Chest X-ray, AP view. Patient: 45 years old, sex F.
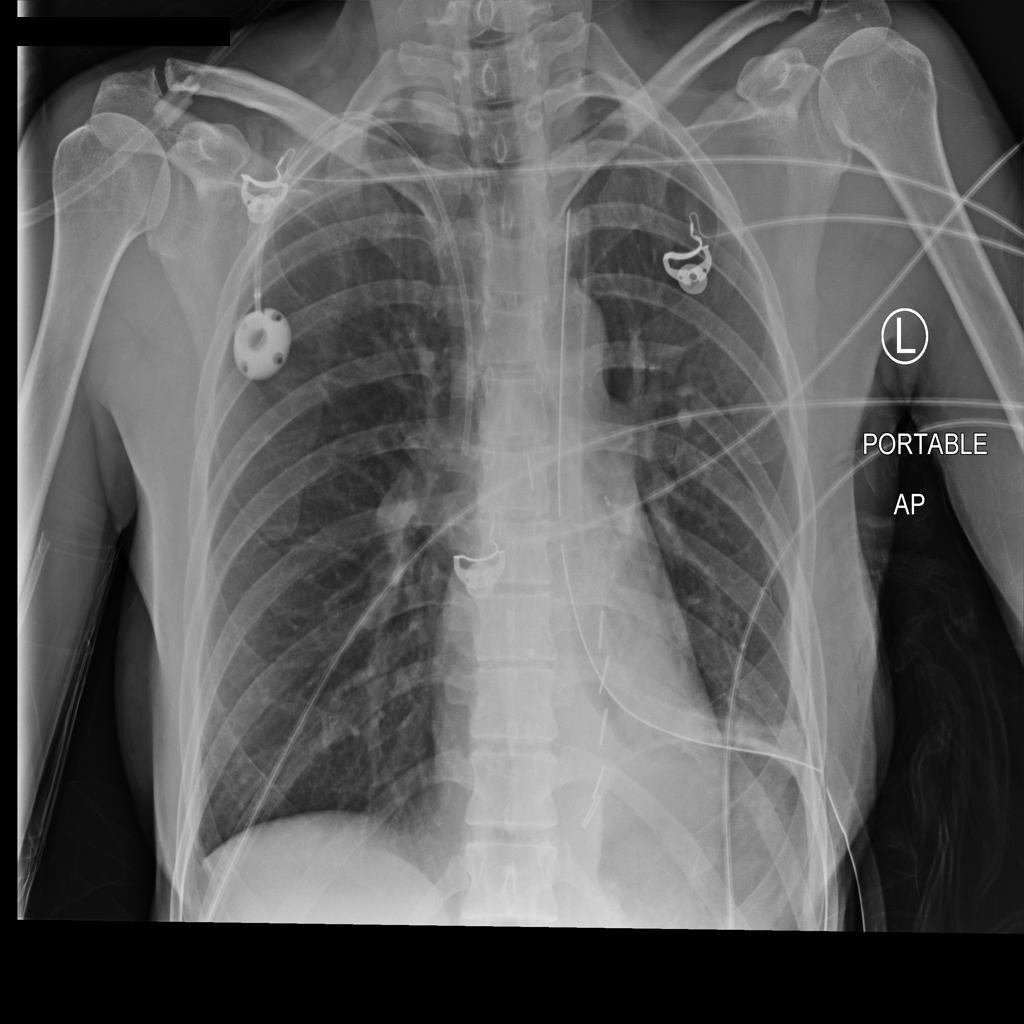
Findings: No Finding